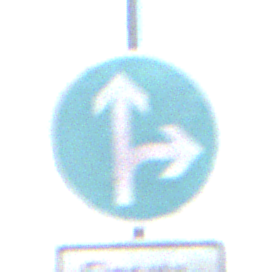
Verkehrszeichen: VorgeschriebeneFahrtrichtungGeradeausOderRechts
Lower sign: BesondereFahrzeugeUndTransportgueter3
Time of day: Midday
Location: Outdoor (Nature)
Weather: PartlyCloudy
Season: NotSpecified
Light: Natural